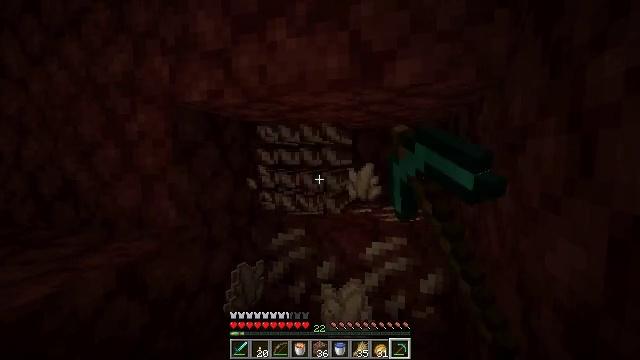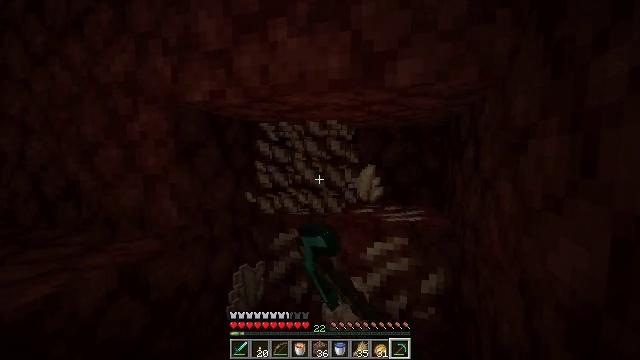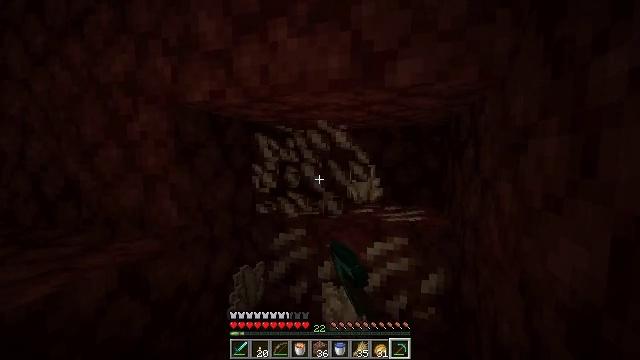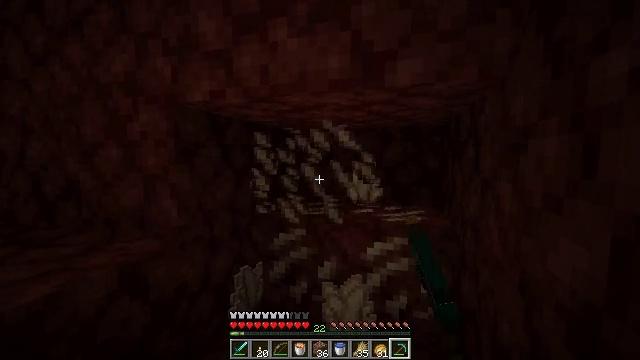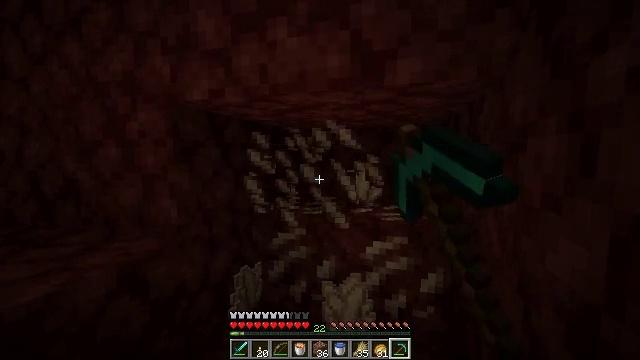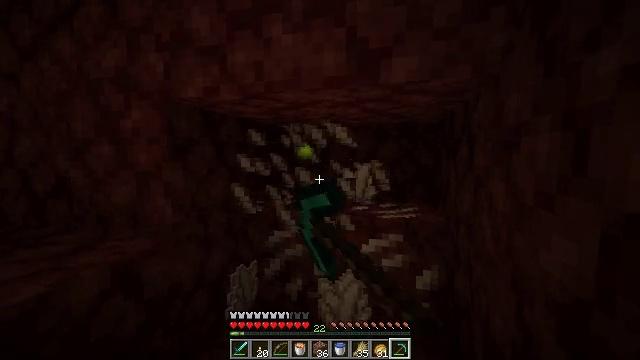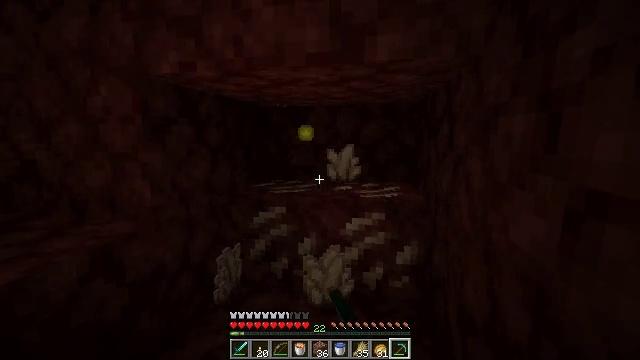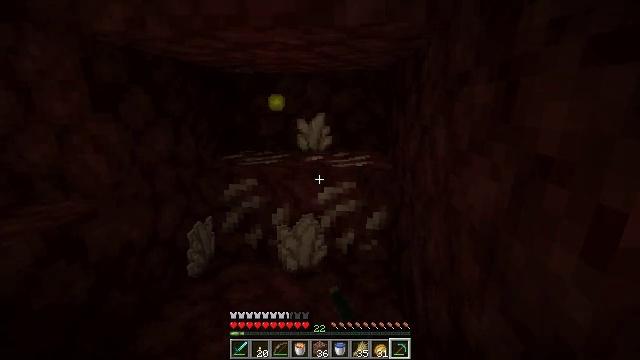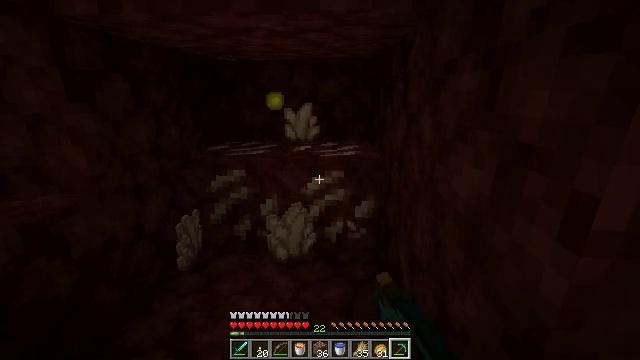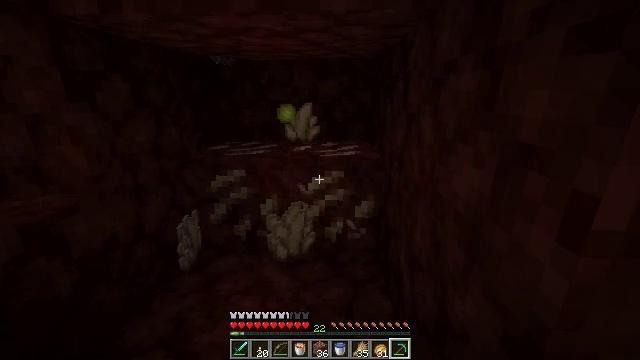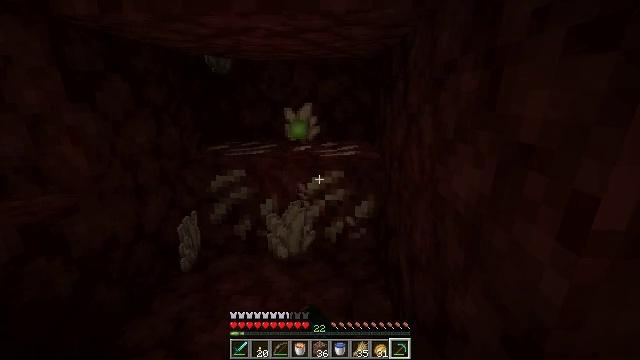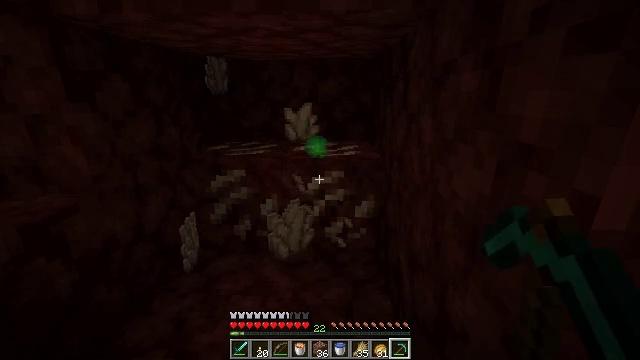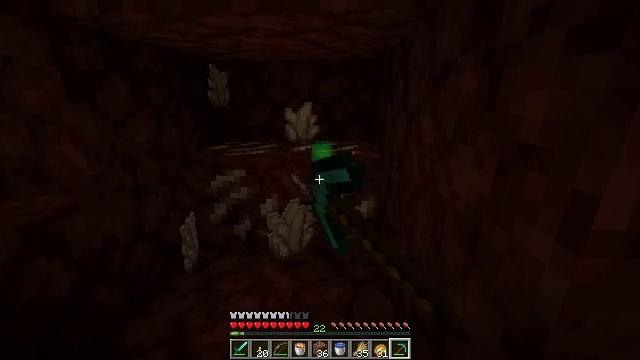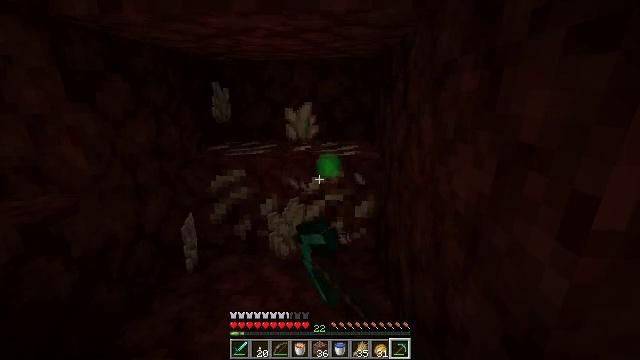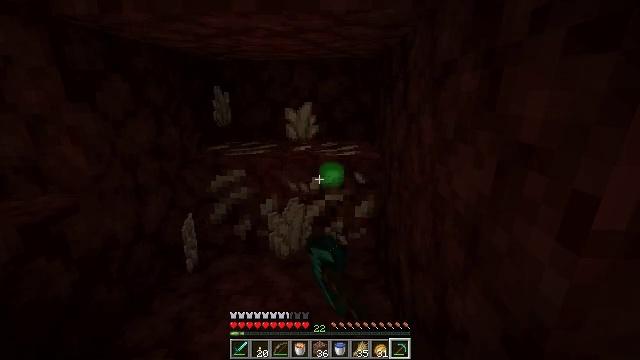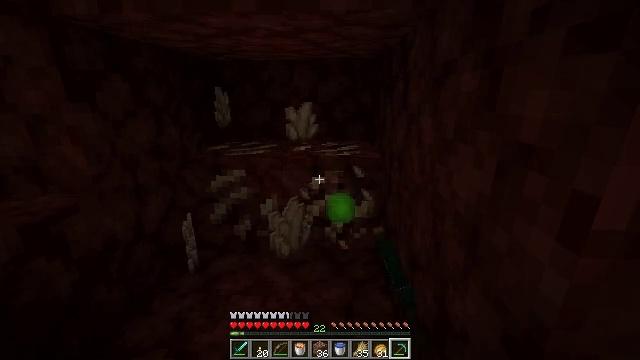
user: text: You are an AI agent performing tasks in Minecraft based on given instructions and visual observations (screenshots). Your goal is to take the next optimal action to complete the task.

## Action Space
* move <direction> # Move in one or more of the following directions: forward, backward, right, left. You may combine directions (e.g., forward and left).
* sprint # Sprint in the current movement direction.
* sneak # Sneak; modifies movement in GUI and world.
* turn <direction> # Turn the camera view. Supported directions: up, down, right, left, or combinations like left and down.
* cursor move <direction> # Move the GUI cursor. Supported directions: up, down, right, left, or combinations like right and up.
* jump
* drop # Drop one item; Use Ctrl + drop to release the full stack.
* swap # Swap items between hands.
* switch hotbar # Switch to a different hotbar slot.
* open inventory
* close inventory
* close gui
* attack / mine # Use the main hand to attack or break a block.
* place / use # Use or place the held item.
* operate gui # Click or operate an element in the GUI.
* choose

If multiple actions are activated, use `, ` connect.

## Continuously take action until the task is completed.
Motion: motion action
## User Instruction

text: Break the nether quartz ore block.
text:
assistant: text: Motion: attack / mine
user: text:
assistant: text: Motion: attack / mine
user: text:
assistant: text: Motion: attack / mine
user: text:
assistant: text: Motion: attack / mine
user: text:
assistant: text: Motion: attack / mine
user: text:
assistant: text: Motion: turn right and down, attack / mine
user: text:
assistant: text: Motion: turn right and down, attack / mine
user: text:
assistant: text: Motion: turn right and down, attack / mine
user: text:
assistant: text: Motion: attack / mine
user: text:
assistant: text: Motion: attack / mine
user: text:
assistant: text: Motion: attack / mine
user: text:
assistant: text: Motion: attack / mine
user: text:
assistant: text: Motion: attack / mine
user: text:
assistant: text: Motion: attack / mine
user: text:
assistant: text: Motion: attack / mine
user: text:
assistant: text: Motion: attack / mine
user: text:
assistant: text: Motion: attack / mine
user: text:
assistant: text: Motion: attack / mine
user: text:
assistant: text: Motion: attack / mine
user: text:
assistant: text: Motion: attack / mine
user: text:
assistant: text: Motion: attack / mine
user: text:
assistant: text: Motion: attack / mine
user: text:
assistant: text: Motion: attack / mine
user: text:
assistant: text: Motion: turn left, attack / mine
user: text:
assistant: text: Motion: turn left, attack / mine
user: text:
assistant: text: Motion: move forward, turn left, attack / mine
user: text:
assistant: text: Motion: move forward, turn left, attack / mine
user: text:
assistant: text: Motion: move forward, attack / mine
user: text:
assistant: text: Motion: move forward, attack / mine
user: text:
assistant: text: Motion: move forward, attack / mine